Interaction volume radius: 5 \u00c5
Interaction volume height: 35 \u00c5
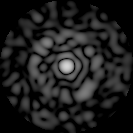
Disorder parameter: 0.8359